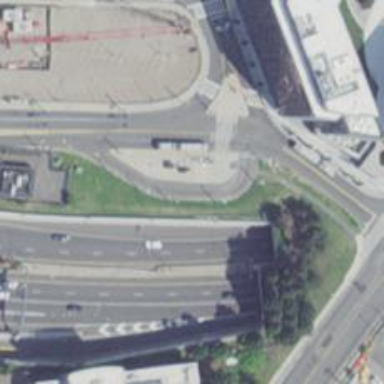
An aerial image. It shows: Busway road.